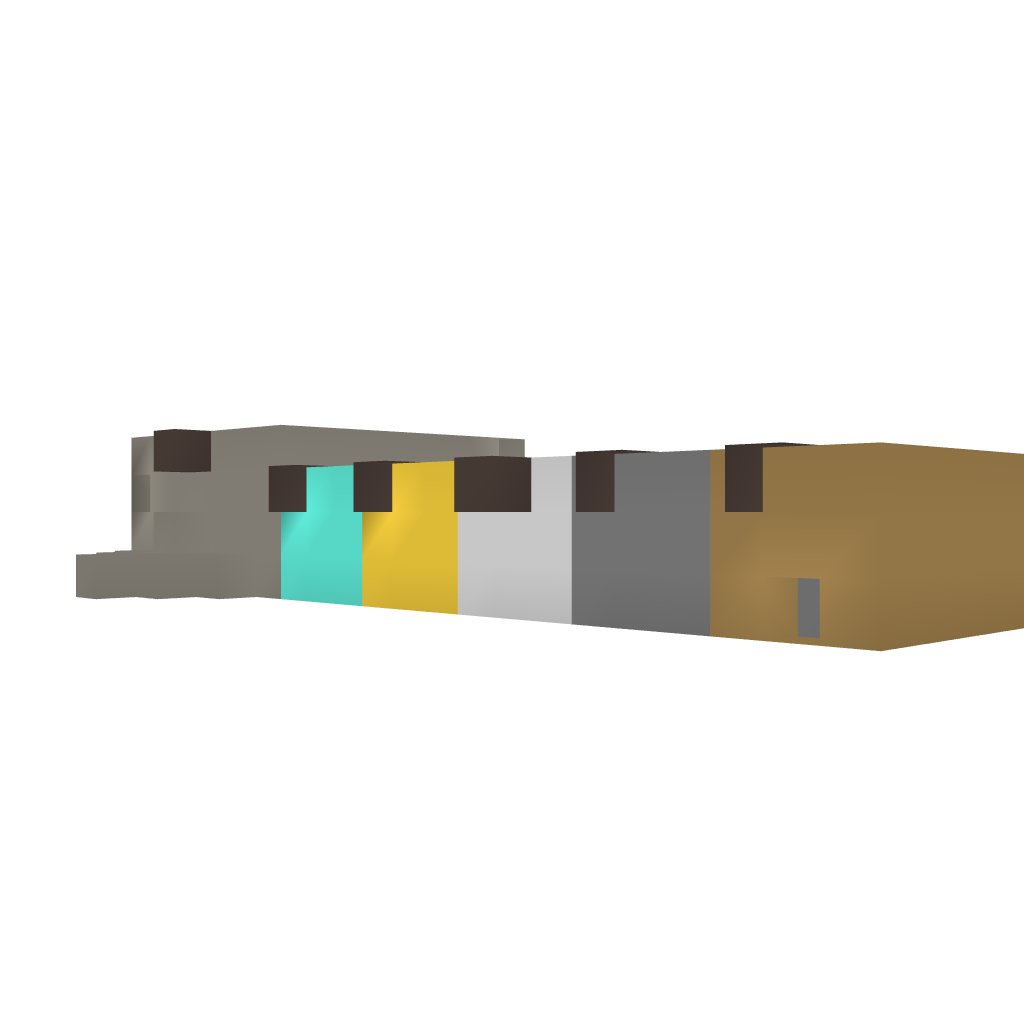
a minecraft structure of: Updated "Updated XP Shop"